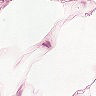
Metastatic tissue present: no